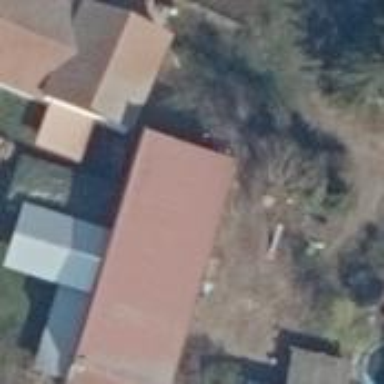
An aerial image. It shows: Simple house.